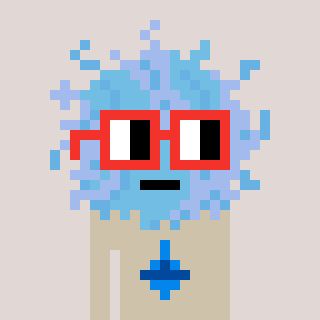
a pixel art character with square red glasses, a lint-shaped head and a bege-colored body on a warm background